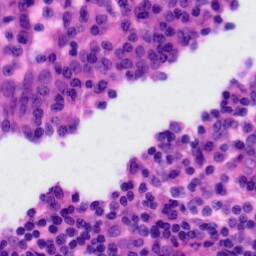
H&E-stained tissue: Tonsil